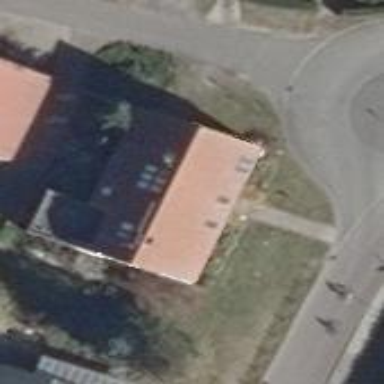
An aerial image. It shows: Part of building.